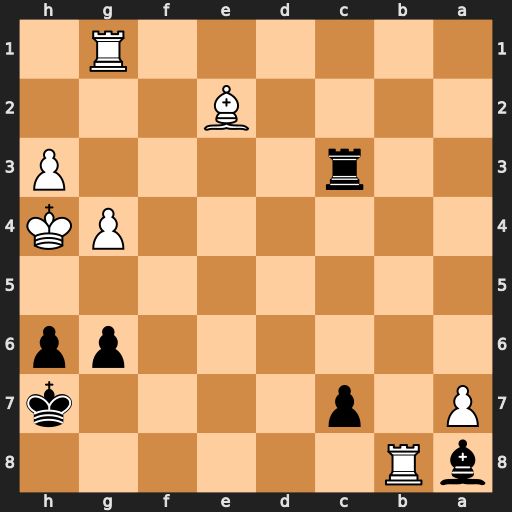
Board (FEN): bR6/P1p4k/6pp/8/6PK/2r4P/4B3/6R1
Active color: b
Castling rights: -
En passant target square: -
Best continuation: g5+ Kh5 Rxh3#